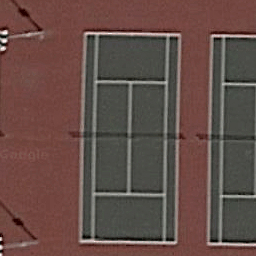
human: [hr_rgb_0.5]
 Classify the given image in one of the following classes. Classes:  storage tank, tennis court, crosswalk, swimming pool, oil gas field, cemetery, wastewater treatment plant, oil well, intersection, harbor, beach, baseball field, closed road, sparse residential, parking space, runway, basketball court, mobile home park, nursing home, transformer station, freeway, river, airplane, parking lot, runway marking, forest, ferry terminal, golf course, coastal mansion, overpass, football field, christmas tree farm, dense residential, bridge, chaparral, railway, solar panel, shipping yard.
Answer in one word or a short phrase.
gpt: tennis court